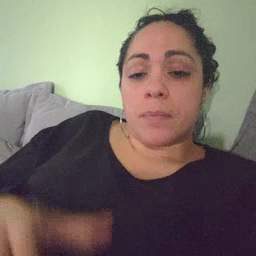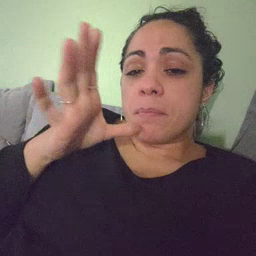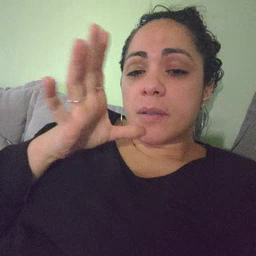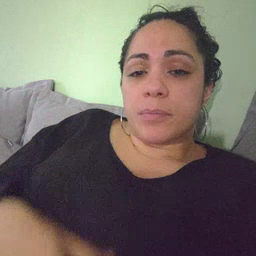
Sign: mom